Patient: sex M, age 81
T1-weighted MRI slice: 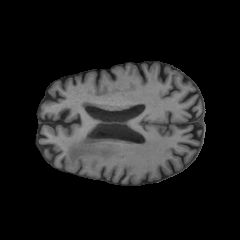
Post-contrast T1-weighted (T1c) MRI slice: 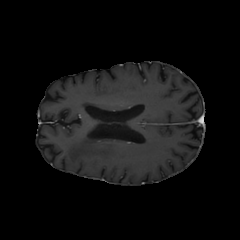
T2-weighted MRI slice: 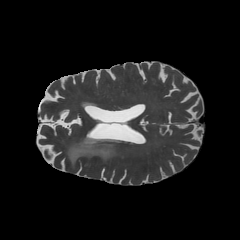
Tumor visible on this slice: yes
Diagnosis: Glioblastoma, IDH-wildtype
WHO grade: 4